Aerial crown-view tile of a tropical tree (Barro Colorado Island, Panama), acquired 20241014:
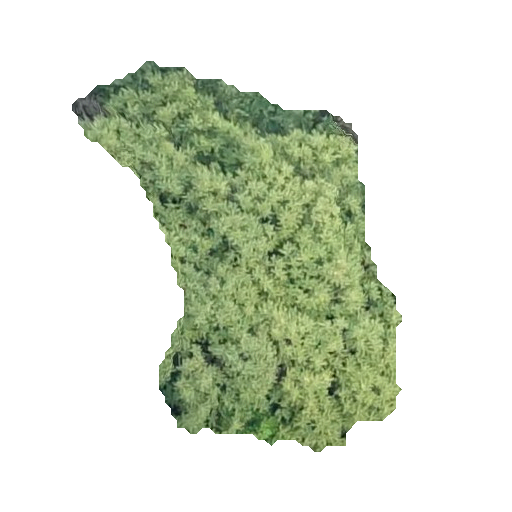
Species: Spondias mombin
GBIF accepted scientific name: Spondias mombin
Crown area: 120.114 m²